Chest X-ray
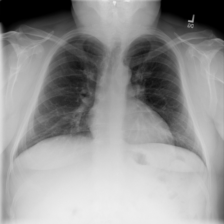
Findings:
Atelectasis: negative
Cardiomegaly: negative
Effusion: negative
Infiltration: negative
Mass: negative
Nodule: negative
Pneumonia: negative
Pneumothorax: negative
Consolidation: negative
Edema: negative
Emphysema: negative
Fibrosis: negative
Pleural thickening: negative
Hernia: negative